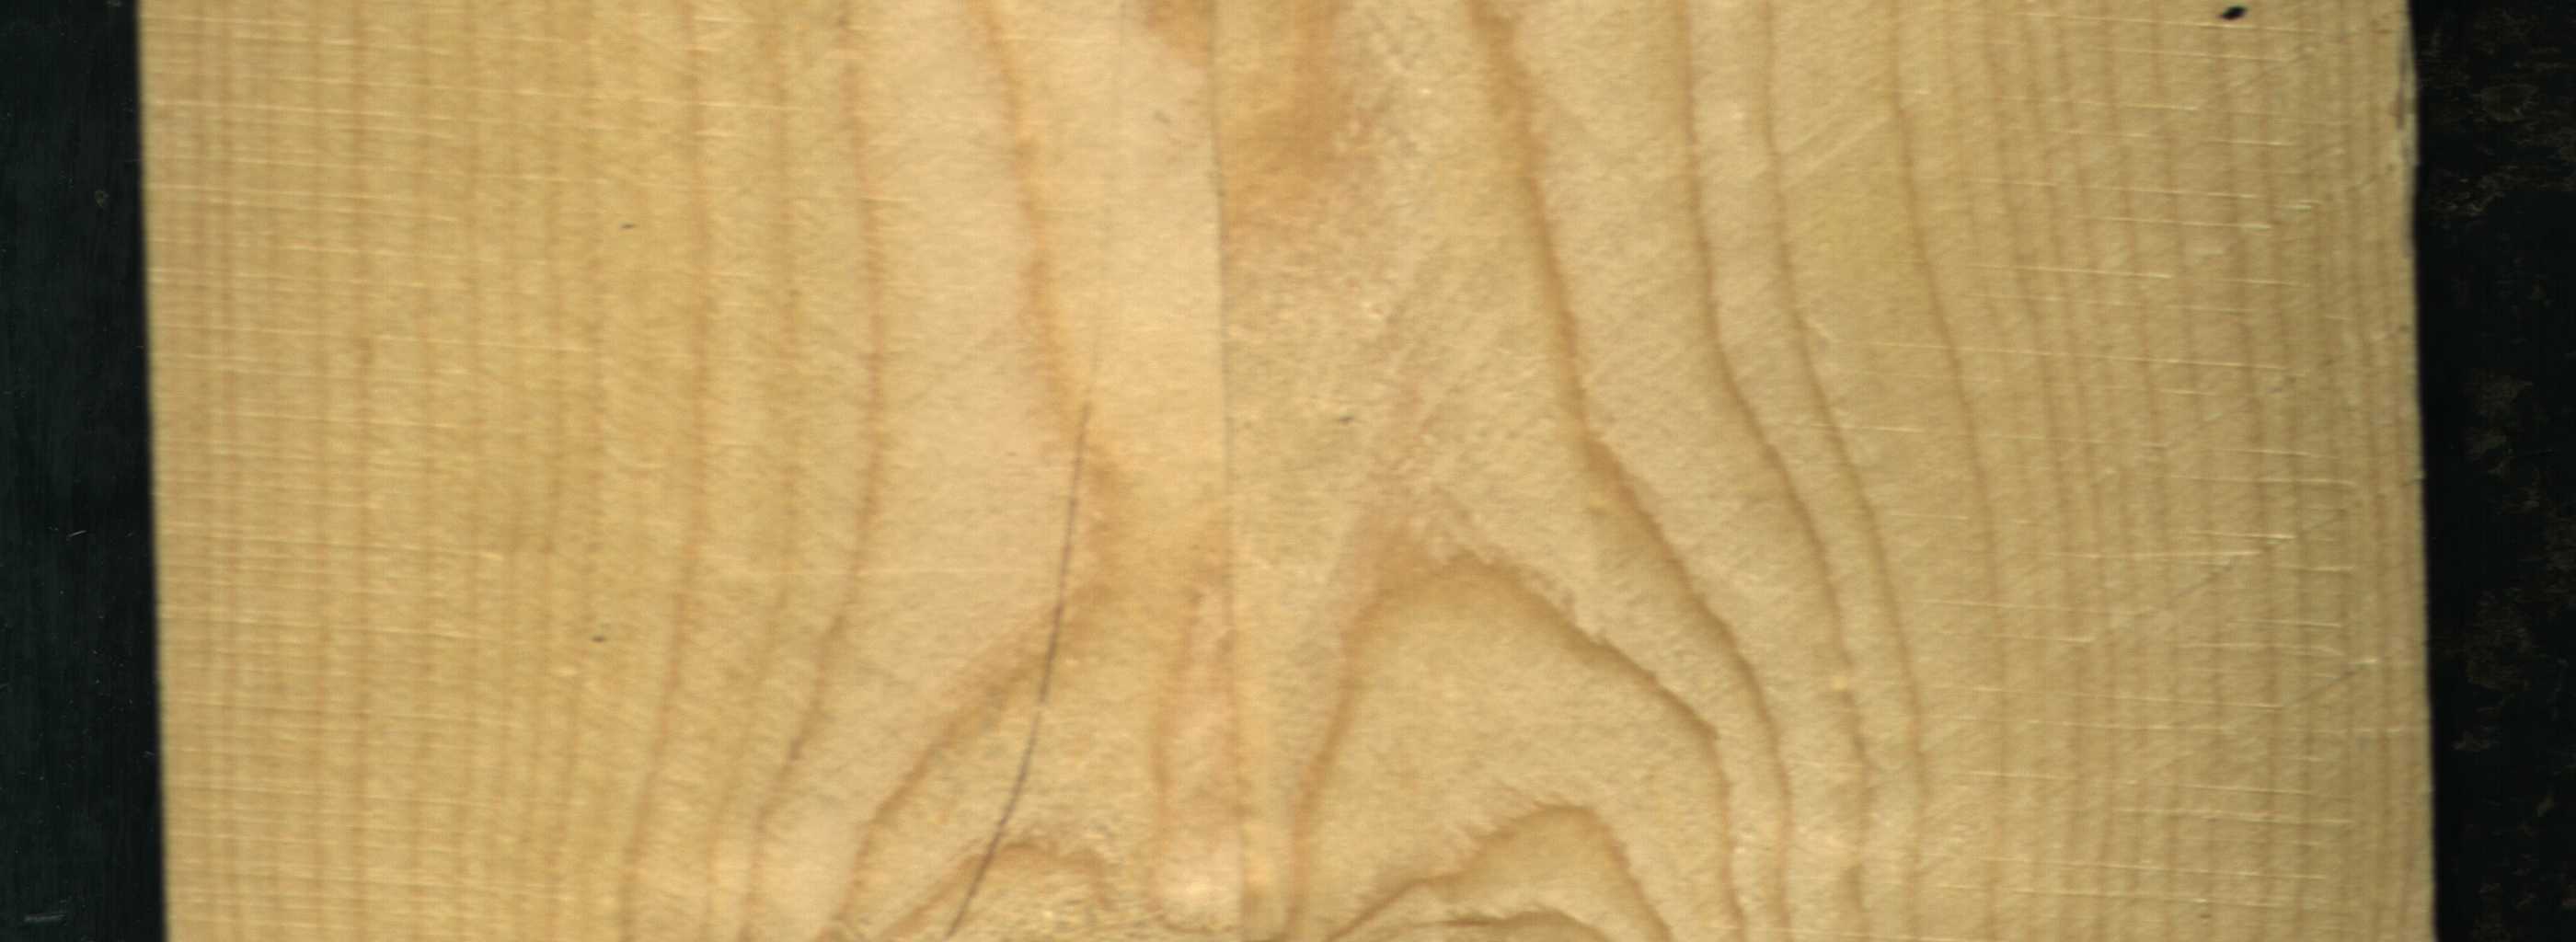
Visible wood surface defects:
Crack